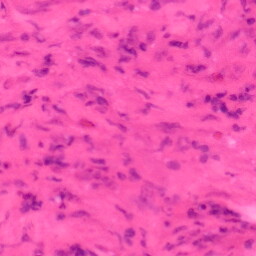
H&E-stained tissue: Colon